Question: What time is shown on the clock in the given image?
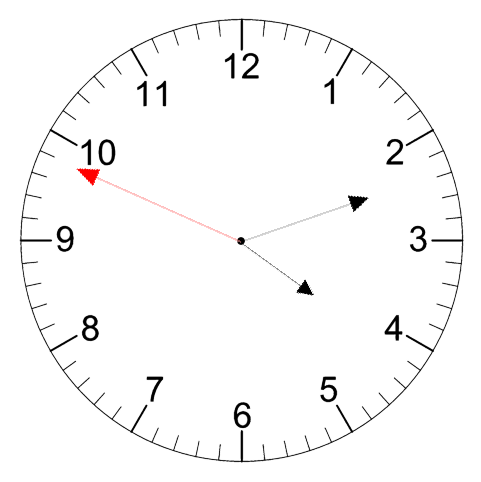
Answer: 04:11:49